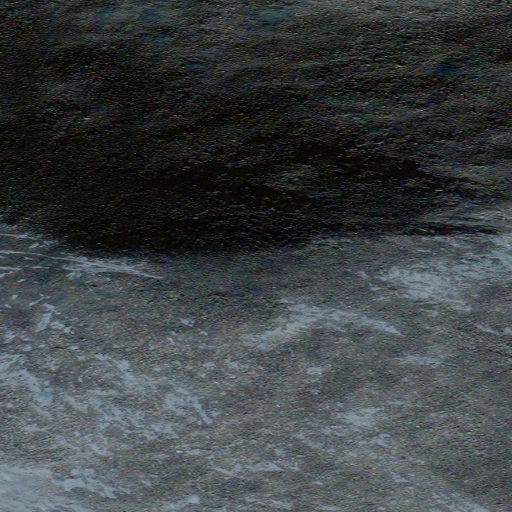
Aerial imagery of mountain in Alaska named Cache Mountain containing only unknown